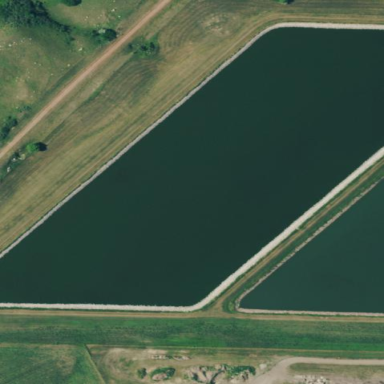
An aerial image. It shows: Reservoir of natural water.